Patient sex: F
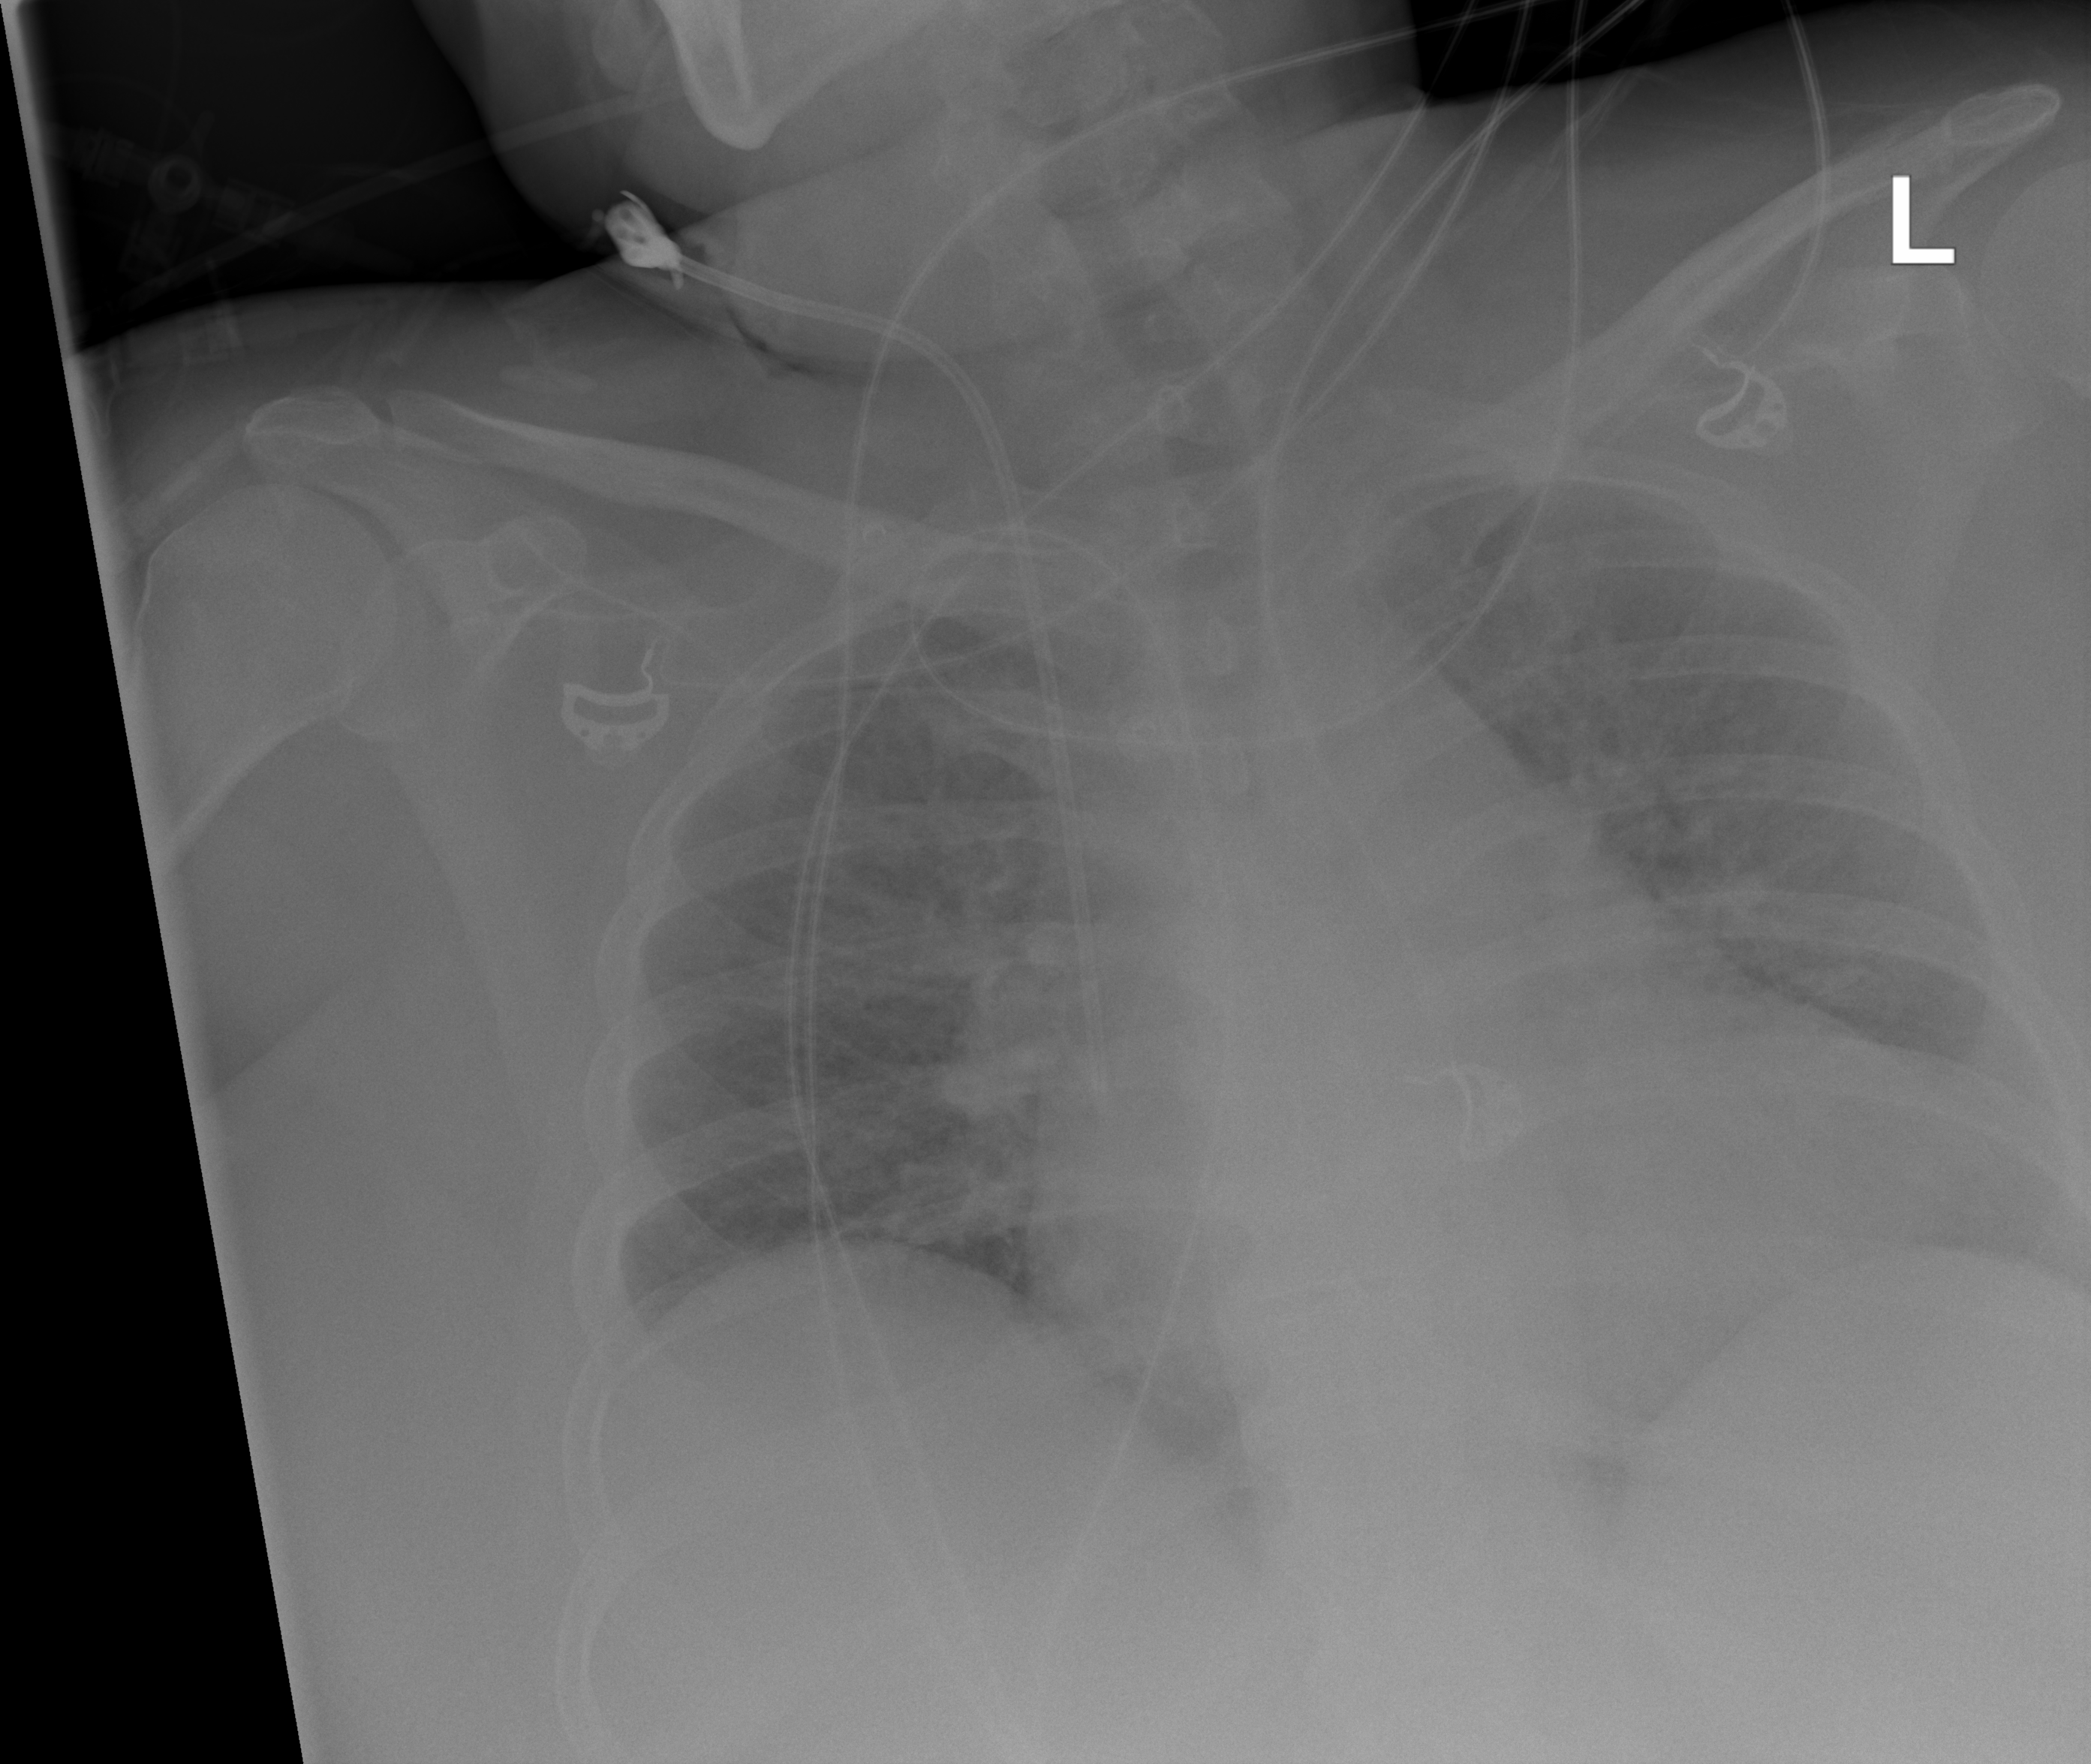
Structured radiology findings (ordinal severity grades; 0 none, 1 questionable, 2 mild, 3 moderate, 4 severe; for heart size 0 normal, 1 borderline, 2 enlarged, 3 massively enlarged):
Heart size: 2
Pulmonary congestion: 2
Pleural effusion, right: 0
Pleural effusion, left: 2
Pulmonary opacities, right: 2
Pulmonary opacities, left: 2
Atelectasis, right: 0
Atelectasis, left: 0